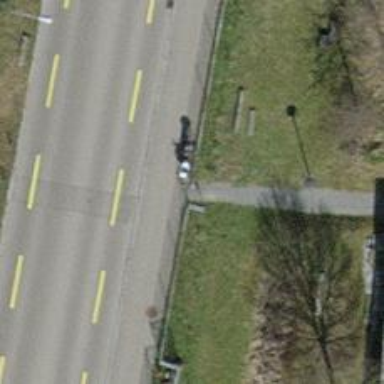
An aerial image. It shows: Footway with fine gravel surface.